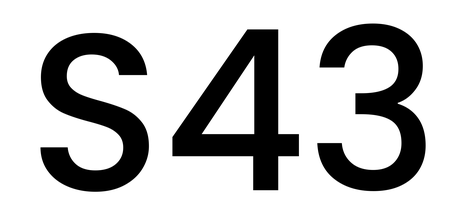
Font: Poppins-Medium